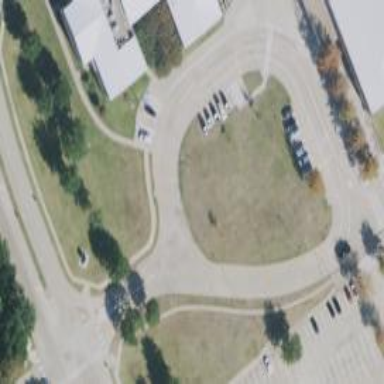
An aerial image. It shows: Parking space is available.